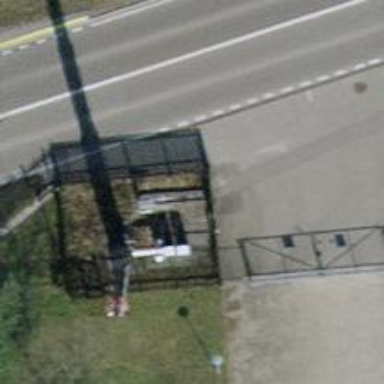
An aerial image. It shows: Man-made mast used for communication purposes.